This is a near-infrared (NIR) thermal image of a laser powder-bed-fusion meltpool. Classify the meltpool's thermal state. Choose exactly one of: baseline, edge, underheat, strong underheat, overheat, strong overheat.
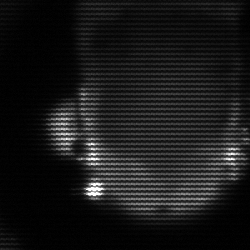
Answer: baseline